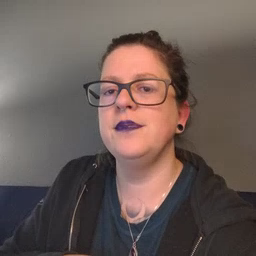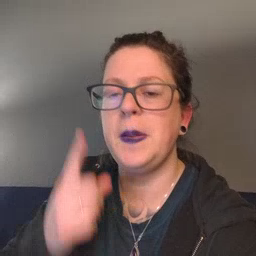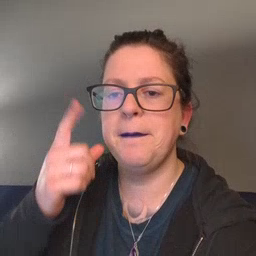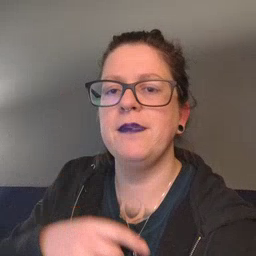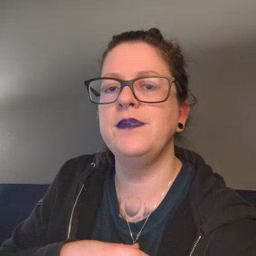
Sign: up